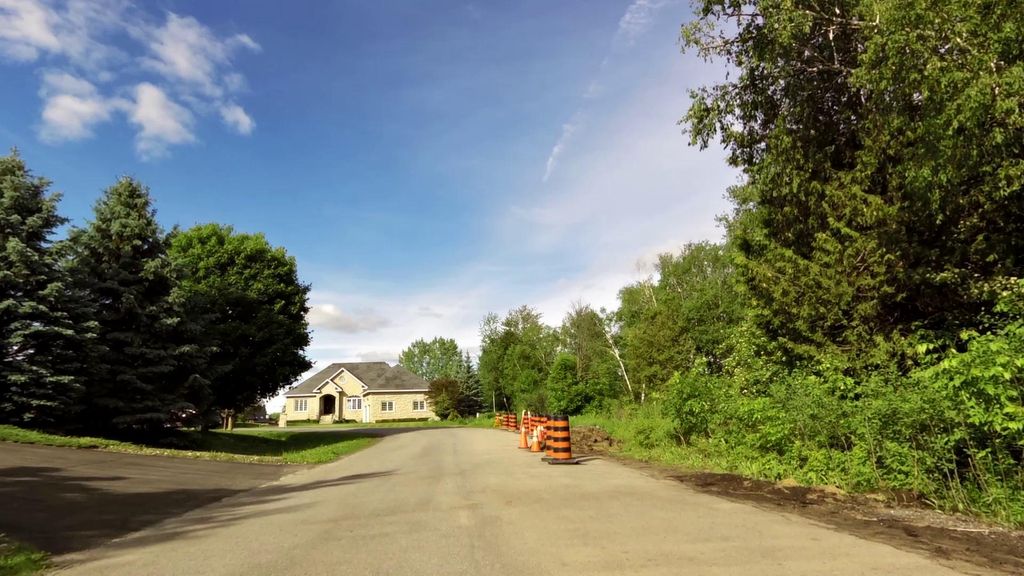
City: ottawa-gatineau